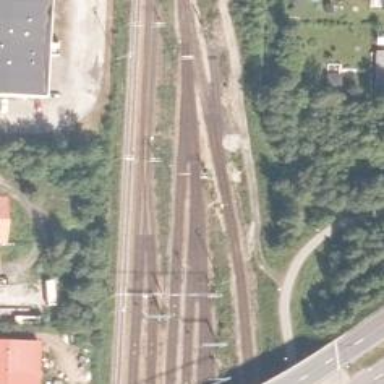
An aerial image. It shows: Rail siding with electrified contact lines for trains.